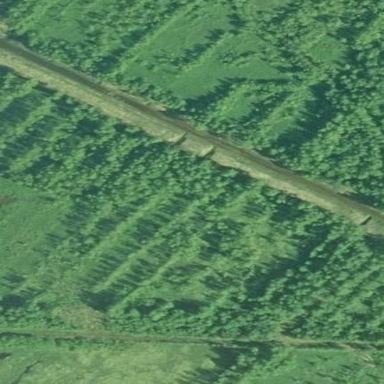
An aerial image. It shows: Clearcut area created by human activity.